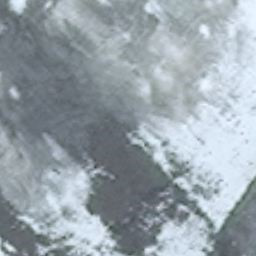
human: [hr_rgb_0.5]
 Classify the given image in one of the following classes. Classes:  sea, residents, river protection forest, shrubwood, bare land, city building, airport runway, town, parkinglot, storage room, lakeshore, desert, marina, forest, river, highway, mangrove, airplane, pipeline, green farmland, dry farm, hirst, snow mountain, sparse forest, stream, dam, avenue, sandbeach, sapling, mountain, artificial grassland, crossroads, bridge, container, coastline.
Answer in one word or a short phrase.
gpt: snow mountain